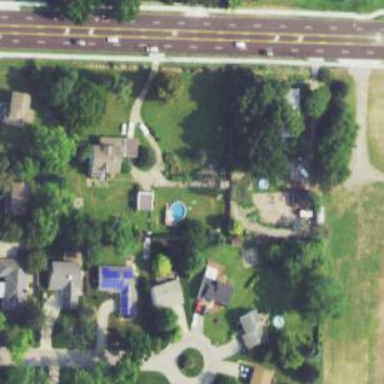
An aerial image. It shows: Driveway.